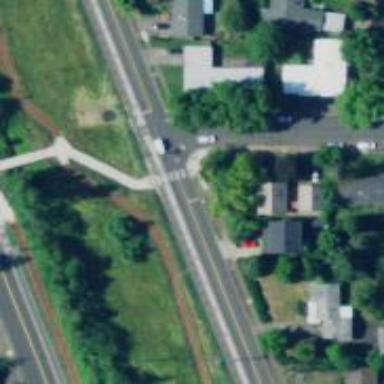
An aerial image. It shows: Unmarked crossing on footway.